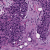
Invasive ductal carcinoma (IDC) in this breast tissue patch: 1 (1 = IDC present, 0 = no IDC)